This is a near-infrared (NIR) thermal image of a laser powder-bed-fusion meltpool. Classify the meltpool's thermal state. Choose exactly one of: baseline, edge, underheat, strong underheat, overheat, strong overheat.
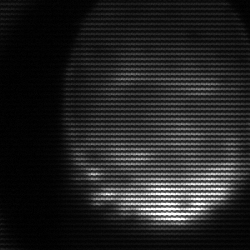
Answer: edge